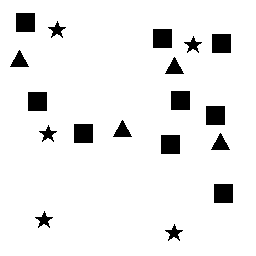
Squares: 9
Triangles: 4
Stars: 5
Total shapes: 18